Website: lowes
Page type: account-dashboard
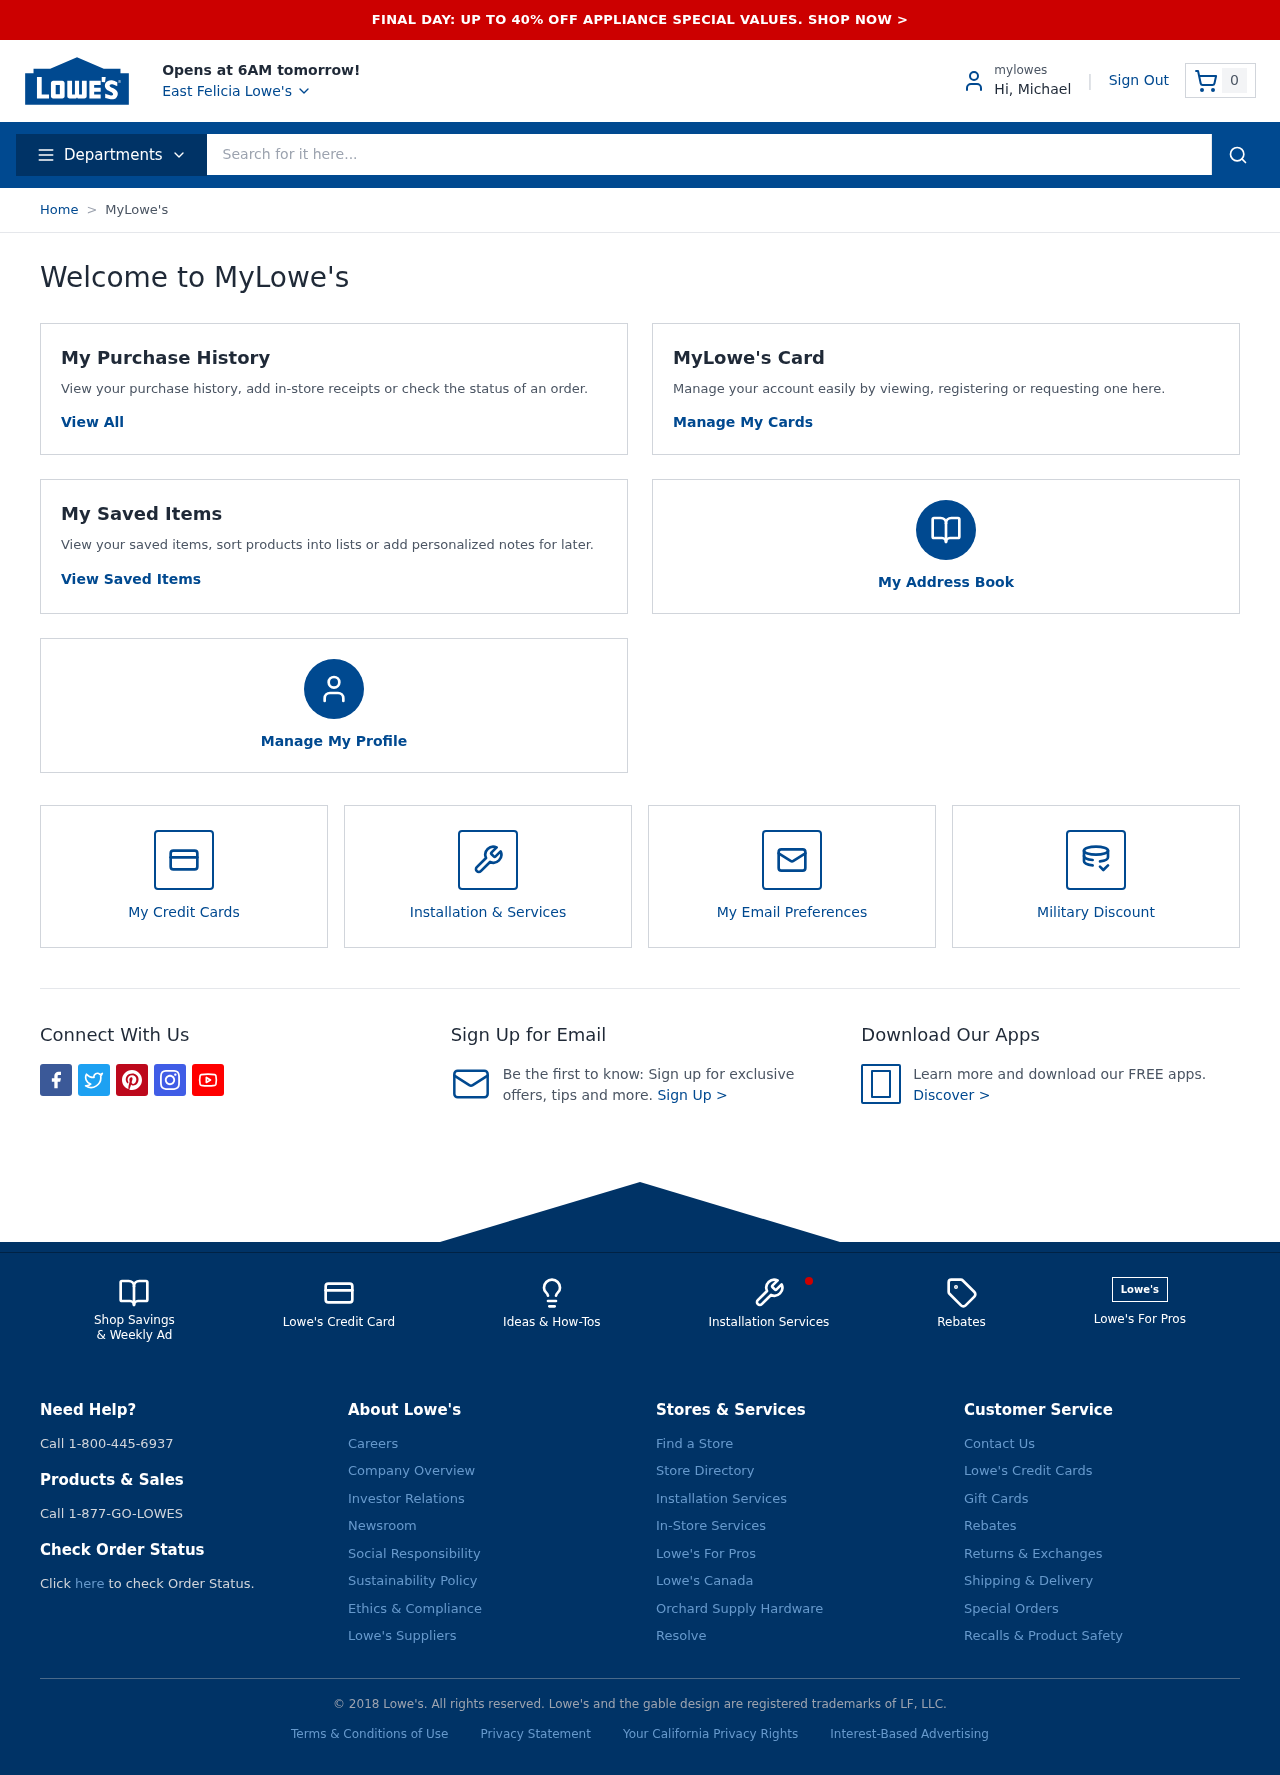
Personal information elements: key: PII_CITY
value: East Felicia
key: PII_FIRSTNAME
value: Hi, Michael
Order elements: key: ORDER_NUM_ITEMS
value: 0
Search elements: key: HEADER_SEARCH
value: Search for it here...